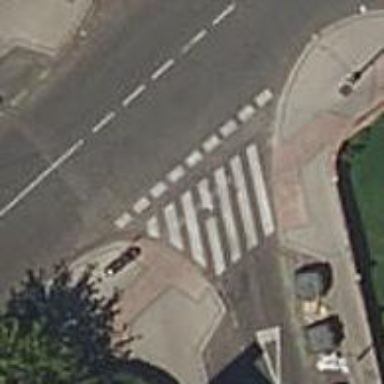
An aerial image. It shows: Uncontrolled road crossing.